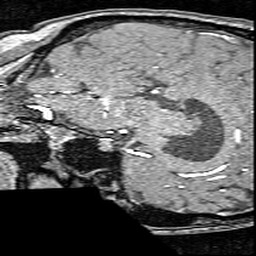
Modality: angio
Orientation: sagittal
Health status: ill
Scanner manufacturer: siemens
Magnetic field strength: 3 T
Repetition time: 0.023 s
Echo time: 0.00418 s